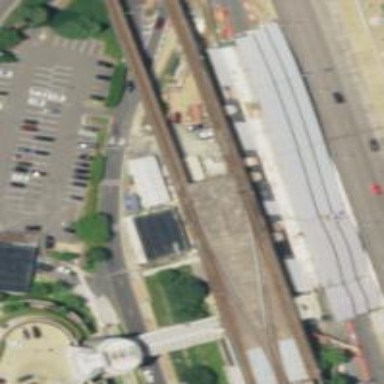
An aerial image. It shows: Railway signal.